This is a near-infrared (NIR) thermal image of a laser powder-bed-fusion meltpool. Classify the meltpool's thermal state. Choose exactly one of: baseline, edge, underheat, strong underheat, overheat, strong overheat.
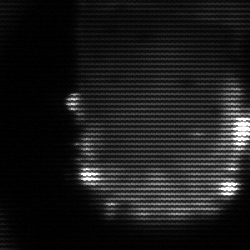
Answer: baseline